Current action and preconditions to check: trajectory_clear

Your task: For each precondition in the list above, predict whether it will hold at this action.

Consider the current scene as observed from the mobile robot's camera, and analyze the predicted future states of all dynamic agents (e.g., people, animals, vehicles, or any moving entities) within the NEXT SECOND.

IMPORTANT: Only answer "very likely" if you are absolutely certain—based on strong, clear evidence—that a dynamic agent will violate the precondition in the predicted future state. Do NOT answer "very likely" for unlikely, ambiguous, or low-probability risks.

Ask yourself for each precondition: Is there a high probability, with clear and convincing evidence, that the predicted future states of any dynamic agent will interfere with the predicted future state of the currently executing action within the NEXT SECOND, causing that precondition to fail?

Assess the risk level based on these predictions. Use "likely" or "very likely" if motions create a clear risk of interference.

Use "neutral" or "improbable" if agents are nearby but their predicted paths are clearly diverging or non-conflicting.

Failure Risk Categories: "very improbable", "improbable", "neutral", "likely", "very likely"

Answer Format: Output ONLY the probability_of_failure value from these categories: "very improbable", "improbable", "neutral", "likely", "very likely"

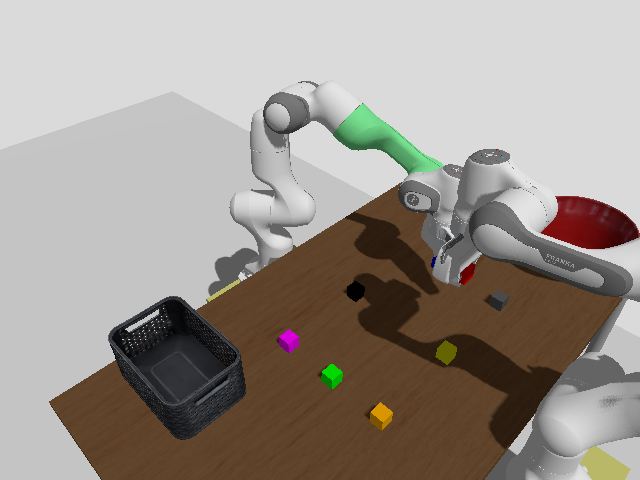

Answer: improbable